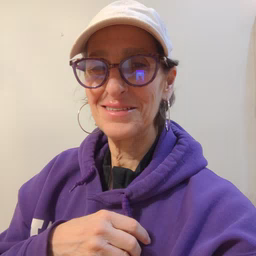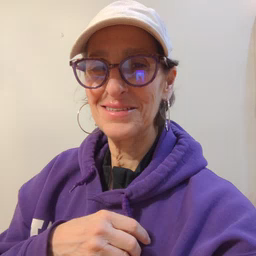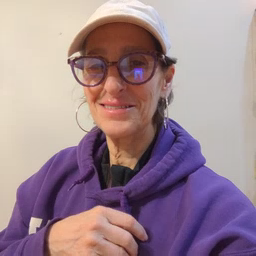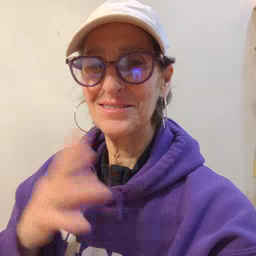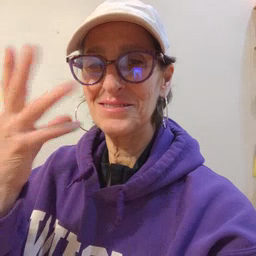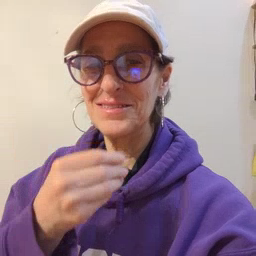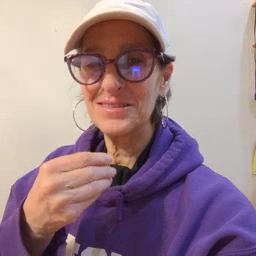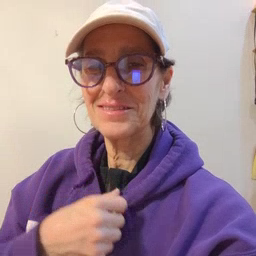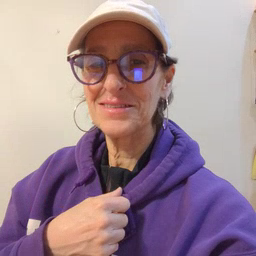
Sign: pretty